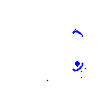
Particle: pion